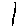
Label: line